四年级 · 度量几何学
在运动会中, 小明跳远落脚点是 $\mathrm{A}$, 线段（ ）的长度表示他的成绩比较合理。

起跳线
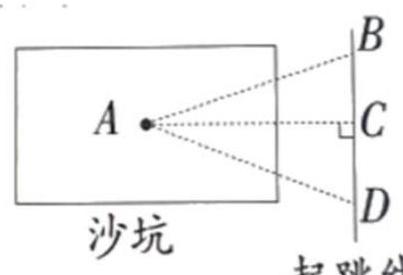
A. BD
B. $\mathrm{AB}$
C. $\mathrm{AC}$
D. $\mathrm{AD}$
答案: C
解析: 答案:$\mathrm{C}$

【分析】从直线外一点到这条直线所画的垂直线段的长度叫这点到这条直线的距离, 这个点与垂足之间的线段叫做垂线段; 跳远量的是起跳线到沙坑落地点的垂线距离, 据此解答。

【详解】根据分析：线段 $\mathrm{AC}$ 的长度表示他的成绩比较合理。

故答案为: C

【点睛】掌握垂线段的概念是解答本题的关键。